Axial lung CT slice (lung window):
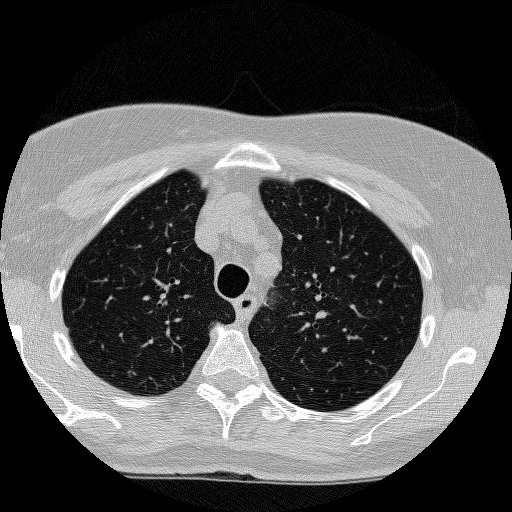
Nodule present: no